Question: Two numpy arrays have to be filled as follow:
'''
[0 1 2]
[0 1 2]
[0 1 2]
[0 1 2]
[0 1 2]]
[[0 0 0]
[1 1 1]
[2 2 2]
[3 3 3]
[4 4 4]]
'''
Or
A first idea was:
'''
ax=np.zeros((5,3),np.int16)
ay=np.zeros((5,3),np.int16)
for j in range(0,3):
for i in range(0,5):
ax[i,j]=j#filling ax with x=col
ay[i,j]=i#filling ay with y values y=li
'''
A second idea was:
'''
bx = np.zeros((5,3),np.int16)
by = np.zeros((5,3),np.int16)
for j in range(3):
bx[:,j]=j
for i in range(5):
by[i,:]=i
'''
I am sure there's a better way, which one?
Thanks
jp
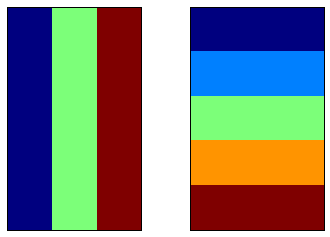
Answer: I think using 'numpy.tile' might be better:
'''
In [422]: np.tile((0,1,2), (5,1))
Out[422]:
array([[0, 1, 2],
[0, 1, 2],
[0, 1, 2],
[0, 1, 2],
[0, 1, 2]])
In [473]: tile(arange(5)[:,None], 3)
Out[473]:
array([[0, 0, 0],
[1, 1, 1],
[2, 2, 2],
[3, 3, 3],
[4, 4, 4]])
'''
for a small matrix of shape (5,3), the for-loop is faster:
'''
In [490]: timeit np.tile((0,1,2), (5,1))
10000 loops, best of 3: 38.3 us per loop
In [491]: %%timeit
...: bx = np.zeros((5,3),np.int16)
...: for j in range(3):
...: bx[:,j]=j
...:
100000 loops, best of 3: 16.5 us per loop
'''
but for a large matrix of shape (5, 1000), 'tile' is faster:
'''
In [488]: timeit n=1000; tile(xrange(n), (5,1))
1000 loops, best of 3: 313 us per loop
In [489]: %%timeit
...: n=1000
...: bx=zeros((5, n))
...: for j in range(n):
...: bx[:,j]=j
...:
100 loops, best of 3: 3.97 ms per loop
'''
Anyway, 'tile' makes code cleaner.